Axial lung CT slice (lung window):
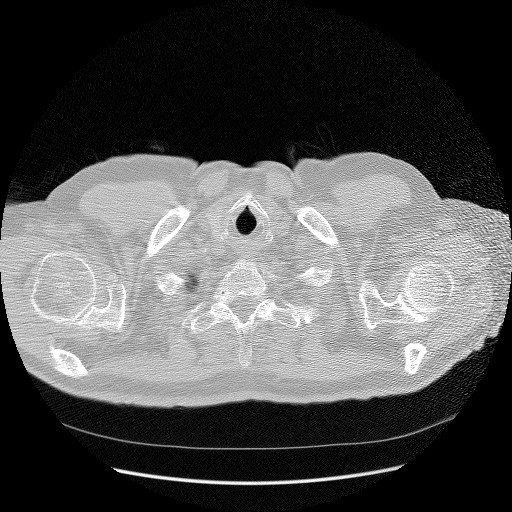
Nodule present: no